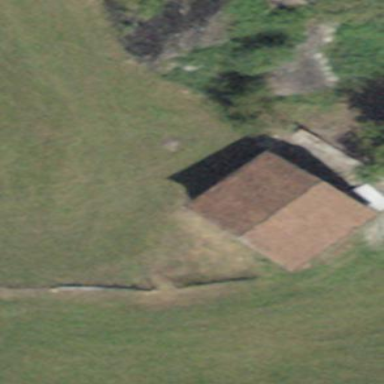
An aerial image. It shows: Cabin is depicted in the image.